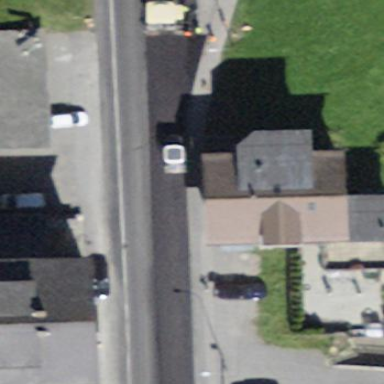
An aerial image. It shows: Building with tiled roof.